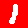
Digit: 1